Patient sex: M
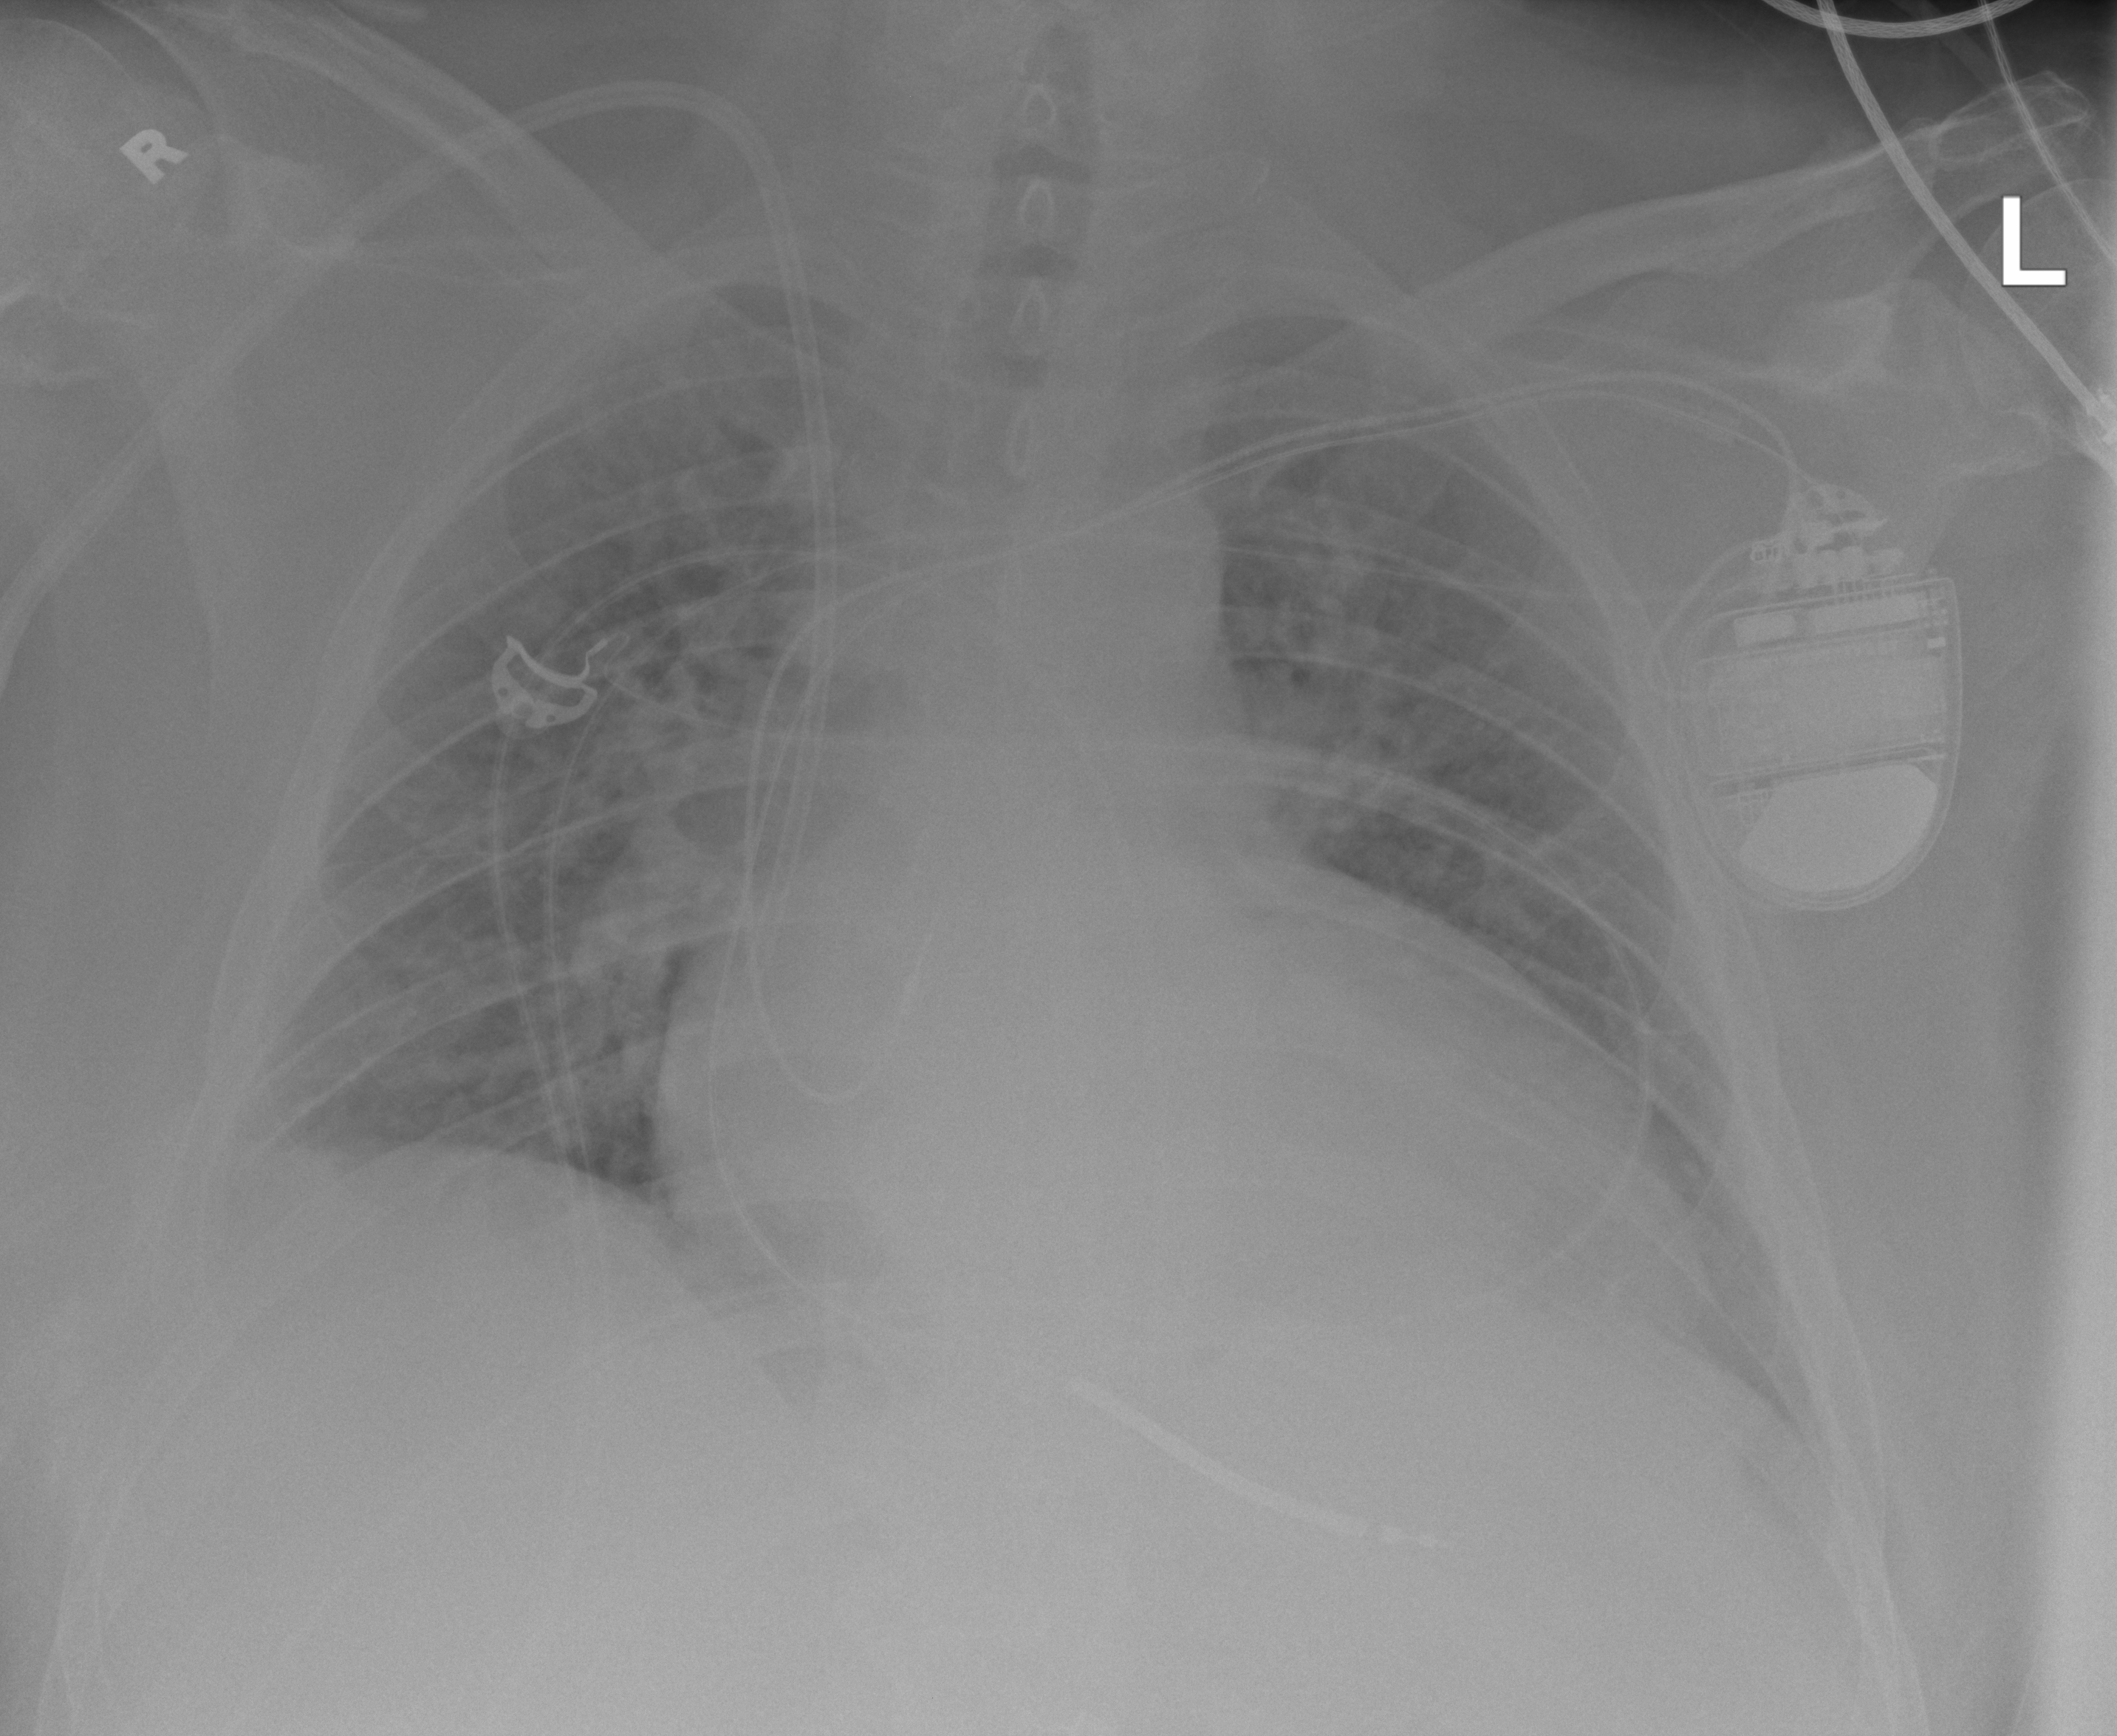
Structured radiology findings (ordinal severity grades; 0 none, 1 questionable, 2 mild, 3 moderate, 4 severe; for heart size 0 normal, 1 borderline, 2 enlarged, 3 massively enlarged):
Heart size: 2
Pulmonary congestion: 2
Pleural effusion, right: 2
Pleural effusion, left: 0
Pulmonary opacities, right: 2
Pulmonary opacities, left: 2
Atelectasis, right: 2
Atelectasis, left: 0